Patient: sex M, age 45
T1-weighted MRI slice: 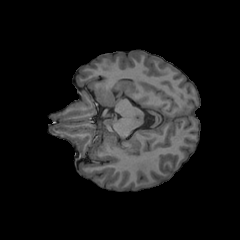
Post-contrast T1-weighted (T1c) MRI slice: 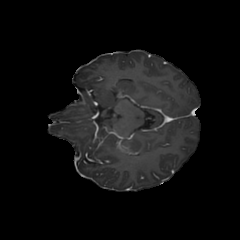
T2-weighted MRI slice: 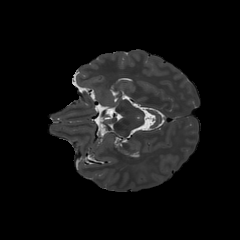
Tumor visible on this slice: no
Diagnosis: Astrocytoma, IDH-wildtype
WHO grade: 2